Question: I am trying to automate the creation of all relationships in a database using VBA.
I have successfully found the code that can create individual relations and loop through a CSV to connect all single relations. The issue I'm encountering is when one field in the table needs to be linked to two foreign fields. I see I can do this manually but am having trouble locating where in the object the second relation is linked.

'''
Public Function AddRelationship(strTable As String, strFTable As String, _
strField As String, strFField As String, Optional intAttribute As DAO.RelationAttributeEnum = 2)
On Error GoTo ErrHandler
Dim db As Database
Dim rel As DAO.Relation
Dim errorCount
Set db = CurrentDb
Set rel = db.CreateRelation(strField, strTable, strFTable,_ dbRelationDontEnforce)
With rel
.Fields.Append .CreateField(strField)
.Fields(strField).ForeignName = strFField
.Attributes = intAttribute
End With
db.Relations.Append rel
Exit Function
ErrHandler:
MsgBox Err.Description + " " + strTable + " " + strField + " " +_ strFTable + " " + strFField
End Function
Sub DeleteandAddAllRelationships()
Dim db As Database
Dim totalRelations As Integer
Dim appExcel As Excel.Application
Dim myWorkbook As Excel.Workbook
Dim rows As Integer
Dim columns As Integer
Dim relationsToAdd() As String
Dim i As Integer
Dim j As Integer
Set appExcel = CreateObject("Excel.Application")
Set myWorkbook =_ appExcel.Workbooks.Open("C:\Users\ian.ebersole\Desktop\Relationships2.xlsx")
Set db = CurrentDb()
totalRelations = db.Relations.Count
appExcel.Visible = False
rows = 225
columns = 7
ReDim relationsToAdd(rows, columns)
For i = 1 To 225
For j = 1 To columns
relationsToAdd(i, j) = myWorkbook.Sheets(1).Cells(i, j)
Next j
Next i
myWorkbook.Close
Set appExcel = Nothing
Set myWorkbook = Nothing
If totalRelations > 0 Then
For i = totalRelations - 1 To 0 Step -1
db.Relations.Delete (db.Relations(i).Name)
Next i
End If
For i = 2 To 225
Call AddRelationship(relationsToAdd(i, 1), relationsToAdd(i, 4),_ relationsToAdd(i, 2), relationsToAdd(i, 5))
Next i
End Sub
'''
It will successfully loop through any relations that are one field to one foreign field but will fail if the same field needs to be linked to a second field in the same table.
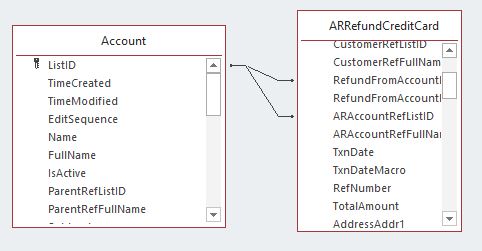
Answer: This is the function that ultimately worked for me. Probably not the best error handling but it did successfully create all the relationships I needed when using the sub in my original post.
'''
Public Function AddRelationship(strRelCount As String, strTable As String, strFTable As String, strField As String, strFField As String, Optional intAttribute As DAO.RelationAttributeEnum = 2)
On Error GoTo ErrHandler
Dim db As Database
Dim Rel As DAO.Relation
Dim errorCount
Set db = CurrentDb
Set Rel = db.CreateRelation(strField, strTable, strFTable, dbRelationDontEnforce)
With Rel
.Fields.Append .CreateField(strField)
.Fields(strField).ForeignName = strFField
.Attributes = intAttribute
.Name = Trim(strRelCount + Left(strTable + strField + strFTable + strFField, 43))
End With
db.Relations.Append Rel
Exit Function
ErrHandler:
On Error GoTo NextError
errorCount = 1
strTable = strTable + "_" + Str(errorCount)
Set db = CurrentDb
Set Rel = db.CreateRelation(strField, strTable, strFTable, dbRelationDontEnforce)
With Rel
.Fields.Append .CreateField(strField)
.Fields(strField).ForeignName = strFField
.Attributes = intAttribute
.Name = Trim(strRelCount + Left(strTable + strField + strFTable + strFField, 43))
End With
db.Relations.Append Rel
Exit Function
NextError:
errorCount = 2
On Error GoTo FinalError
strTable = strTable + "_" + Str(errorCount)
Set db = CurrentDb
Set Rel = db.CreateRelation(strField, strTable, strFTable, dbRelationDontEnforce)
With Rel
.Fields.Append .CreateField(strField)
.Fields(strField).ForeignName = strFField
.Attributes = intAttribute
.Name = Trim(strRelCount + Left(strTable + strField + strFTable + strFField, 43))
End With
db.Relations.Append Rel
Exit Function
FinalError:
MsgBox Err.Description + " " + strTable + " " + strField + " " + strFTable + " " + strFField
End Function
'''